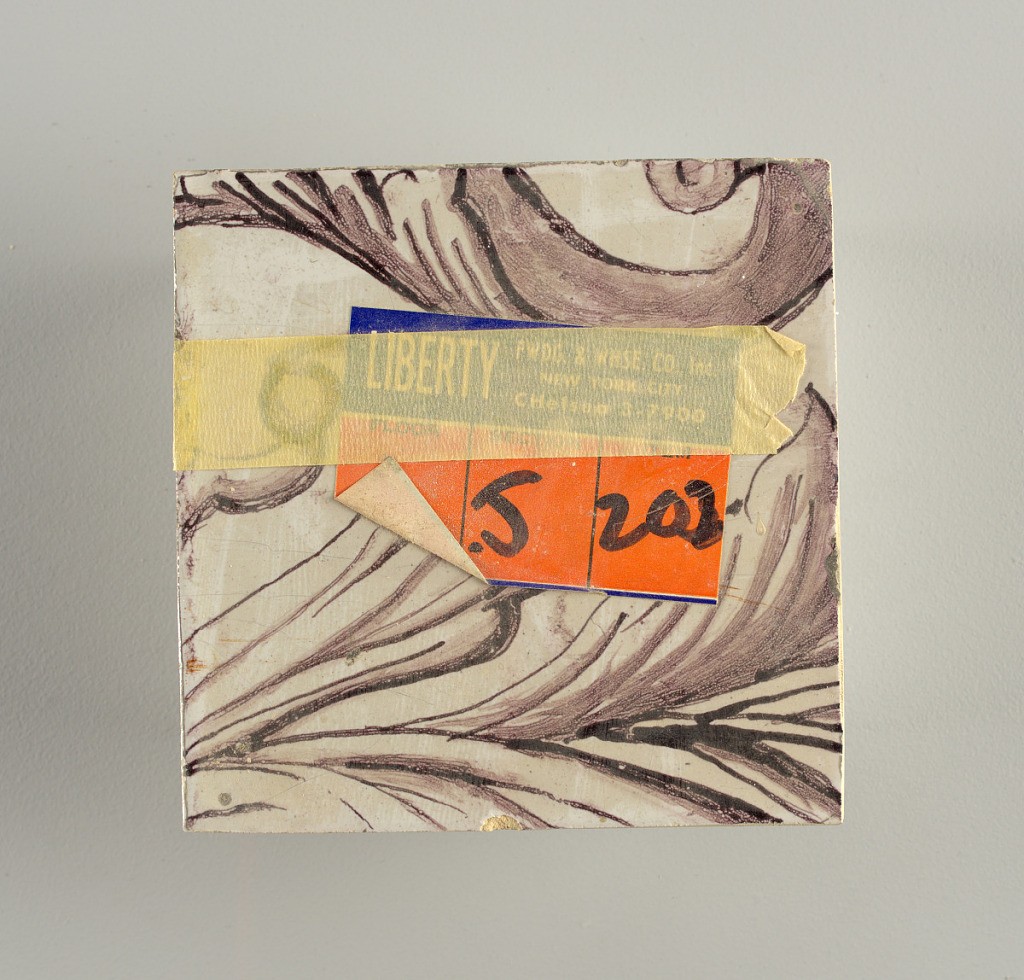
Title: Wall facing
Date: ca. 1725
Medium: tin-glazed earthenware, underglaze
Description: Two vertical rectangles, twenty-three tiles high.  A) Nine tiles wide at top; seven tiles wide at bottom.  B) Ten and one-half tiles wide.

Arabesque design of foliage.  A) with centered figure of Justice under a canopy.  B) with centered urn.